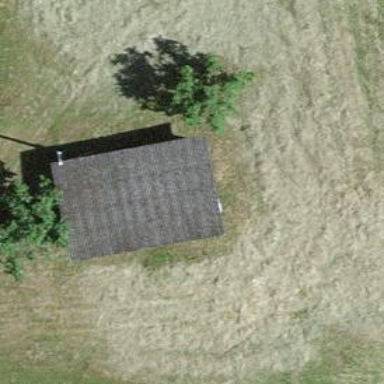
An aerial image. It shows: Shed.